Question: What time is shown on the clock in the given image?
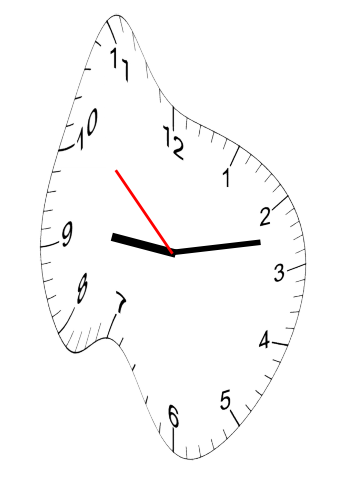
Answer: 09:12:52